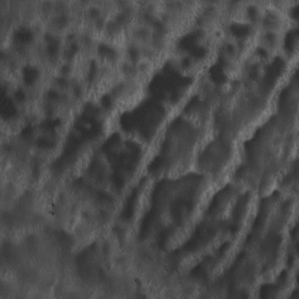
Label: non_frost